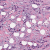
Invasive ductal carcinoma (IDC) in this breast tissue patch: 1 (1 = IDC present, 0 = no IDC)